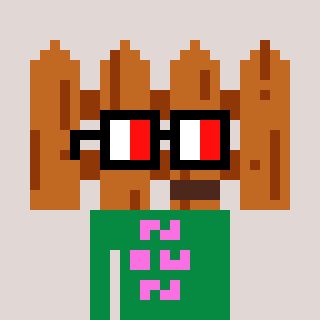
a pixel art character with square glasses with black frames and red eyes, a fence-shaped head and a green-colored body on a warm background